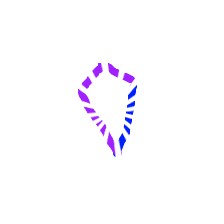
Shape: kite